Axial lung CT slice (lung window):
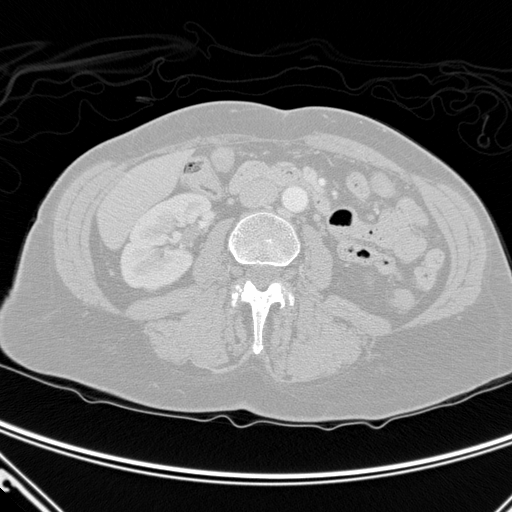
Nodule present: no